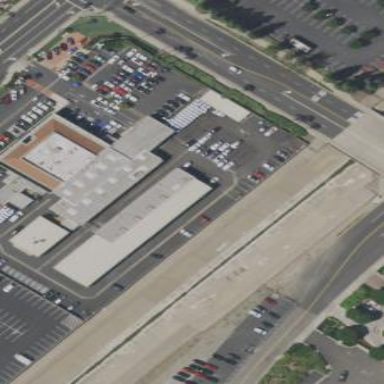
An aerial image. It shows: Car shop building.